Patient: sex M, age 75
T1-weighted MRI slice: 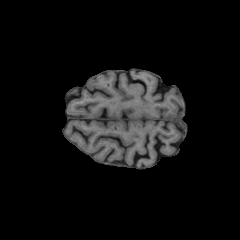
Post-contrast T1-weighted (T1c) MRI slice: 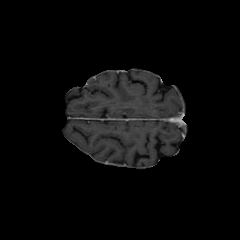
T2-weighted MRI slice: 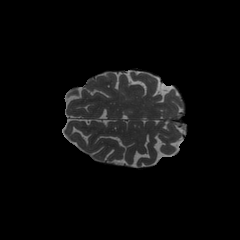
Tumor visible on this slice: no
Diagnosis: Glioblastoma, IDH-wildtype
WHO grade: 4